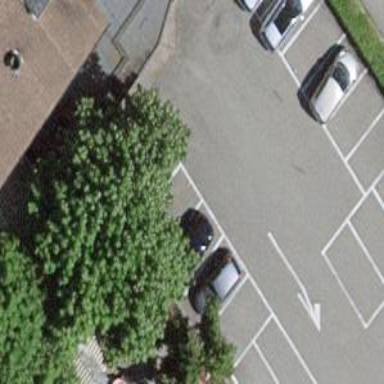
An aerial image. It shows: Parking aisle designated as service road.